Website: ulta-beauty
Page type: payment
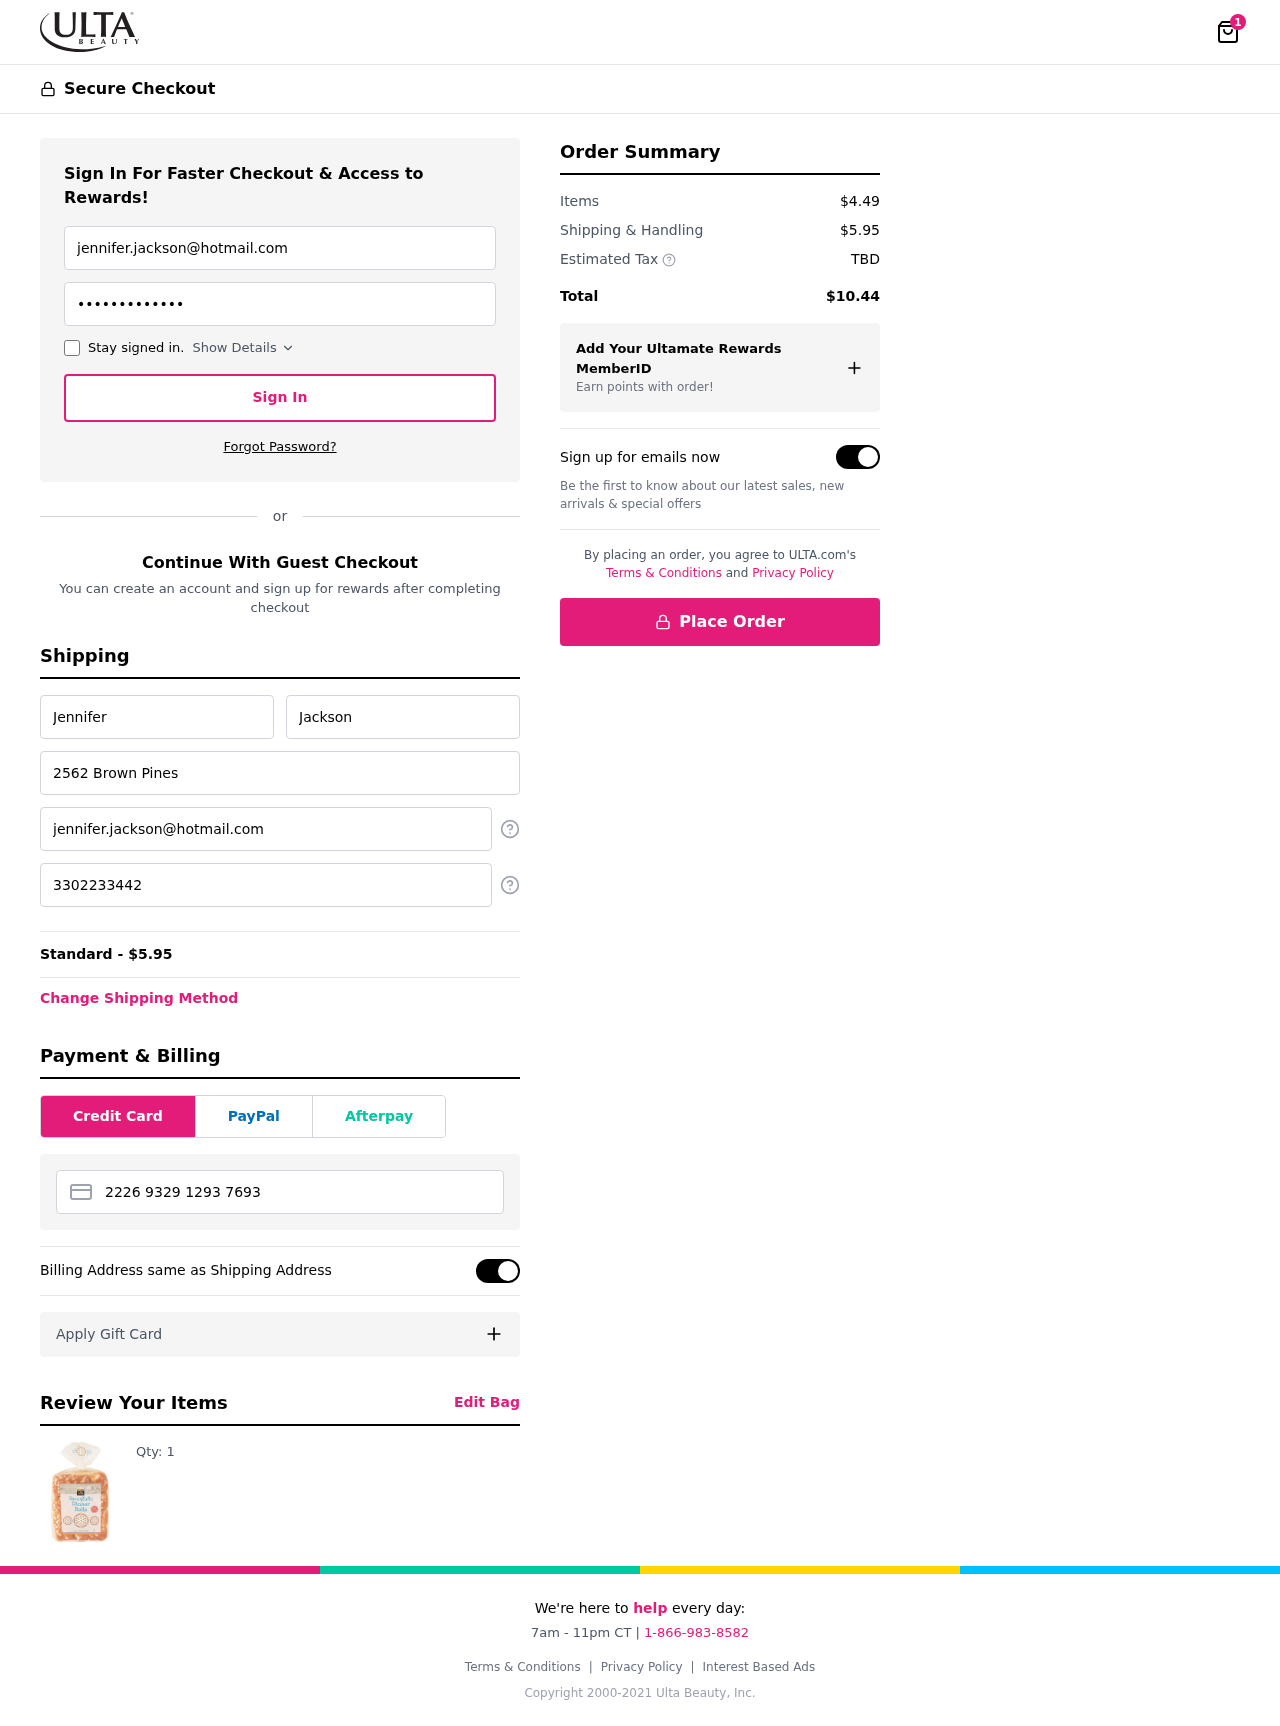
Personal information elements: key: PII_CARD_NUMBER
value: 2226 9329 1293 7693
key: PII_EMAIL
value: jennifer.jackson@hotmail.com
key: PII_FIRSTNAME
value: Jennifer
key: PII_LASTNAME
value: Jackson
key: PII_PHONE
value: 3302233442
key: PII_STREET
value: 2562 Brown Pines
Product elements: key: PRODUCT1_QUANTITY
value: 1
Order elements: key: ORDER_NUM_ITEMS
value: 1
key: ORDER_SHIPPING_COST
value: $5.95
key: ORDER_SHIPPING_COST
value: Standard - $5.95
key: ORDER_SUBTOTAL
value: $4.49
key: ORDER_TAX
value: TBD
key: ORDER_TOTAL
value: $10.44